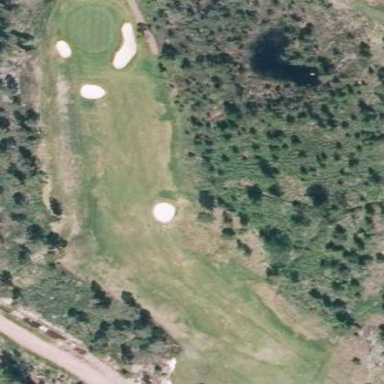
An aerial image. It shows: Scenic golf fairway.